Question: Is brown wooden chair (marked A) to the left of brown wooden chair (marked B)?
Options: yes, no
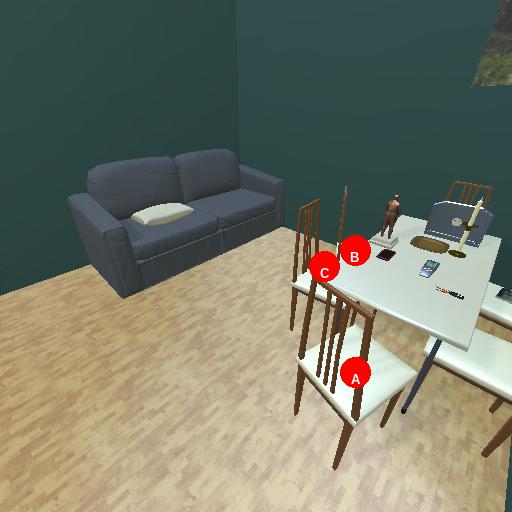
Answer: yes